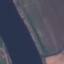
Label: River